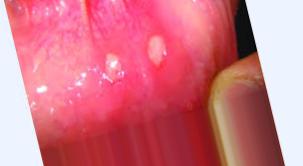
Condition: Mouth Ulcer